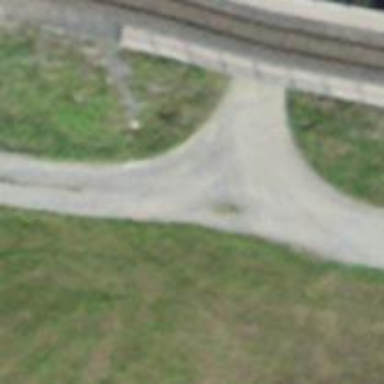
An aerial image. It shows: Tunnel along track.